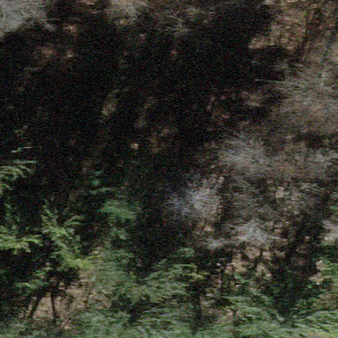
Label: other